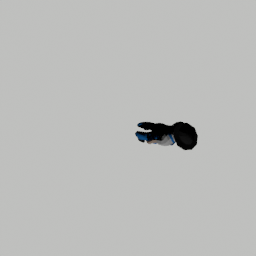
Label: people